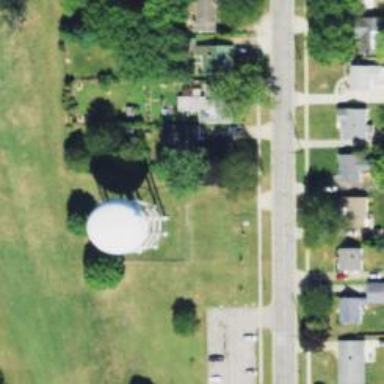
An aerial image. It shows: Water tower that is man-made.